Question: I am working on a seamless responsive grid using the css property column-count and I want to display 5 columns with a limit for each column to have equal number of items (for example limit to 4 items per column), but cannot find such property in css.

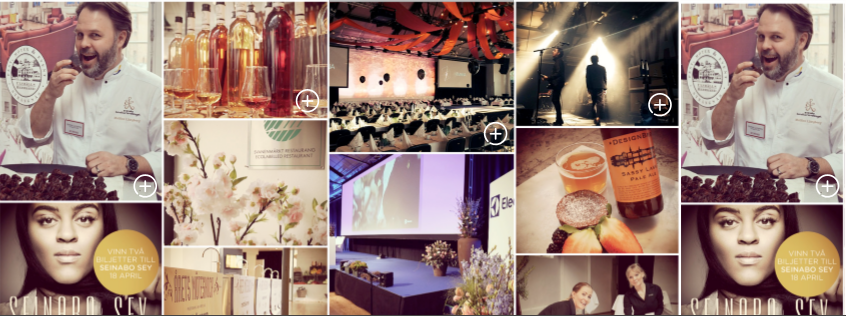
Answer: This can be achieved by using Jquery <URL>
Masonry is a JavaScript grid layout library. It works by placing elements in optimal position based on available vertical space, sort of like a mason fitting stones in a wall. You've probably seen it in use all over the Internet.
How to use:
'''
$(function(){
$('#container').masonry({
// options
itemSelector : '.item',
columnWidth : 240
});
});
'''